Question: I want to have in a function the link_file field of table downloadable_link in Magento DB

I tried with '$_prodId = $this->getProduct()->getLinkFile();' to get the LinkFile of the current product , but no success
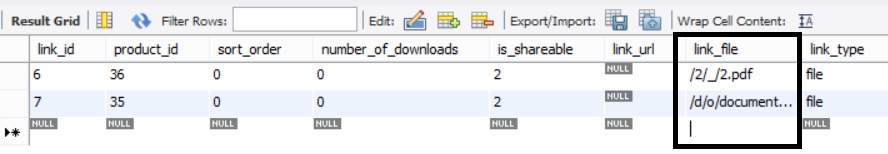
Answer: '''
<?php
$table = Mage::getModel('downloadable/link');
$collection = $table->getCollection()->addProductToFilter($product_id);
foreach ($collection as $downloadable){
echo $downloadable->getLinkFile();
}
?>
'''
So you will have only the first record found.
'''
<?php
$product = Mage::registry('current_product');
if ($product->getTypeId() == 'downloadable') {
$table = Mage::getModel('downloadable/link');
$collection = $table->getCollection()->addProductToFilter($product->getId());
foreach ($collection as $downloadable){
$linkFile = $downloadable->getLinkFile();
break;
}
echo $linkFile;
}
?>
'''